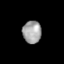
Tissue: lung
Cell type: Others
Senescence score: 0.208
Nuclear area (px): 415
Mean DAPI intensity: 161.439